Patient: sex M, age 62
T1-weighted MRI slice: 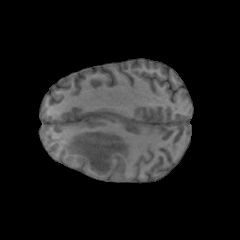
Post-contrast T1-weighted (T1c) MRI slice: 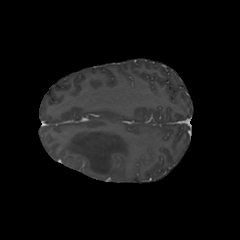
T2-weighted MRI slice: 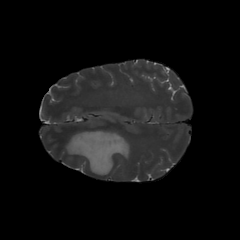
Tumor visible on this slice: yes
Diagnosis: Glioblastoma, IDH-wildtype
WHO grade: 4